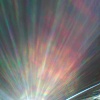
Label: sunburn